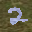
Label: 2